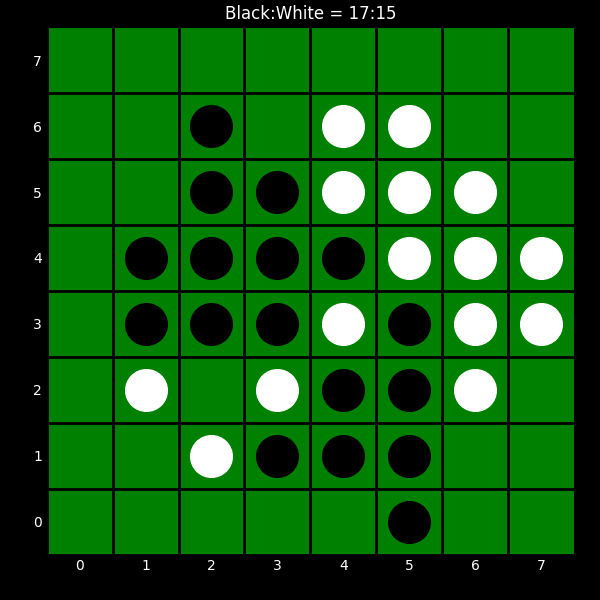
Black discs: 17
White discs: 15